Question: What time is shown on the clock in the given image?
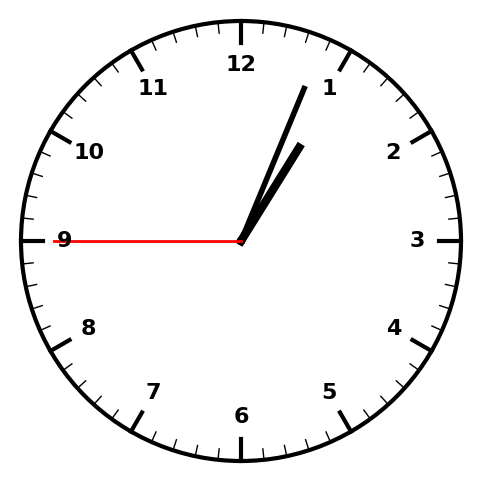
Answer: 01:03:45